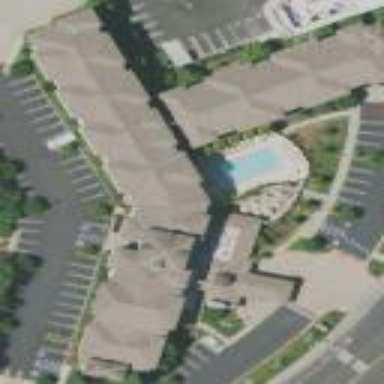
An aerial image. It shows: Hotel building.